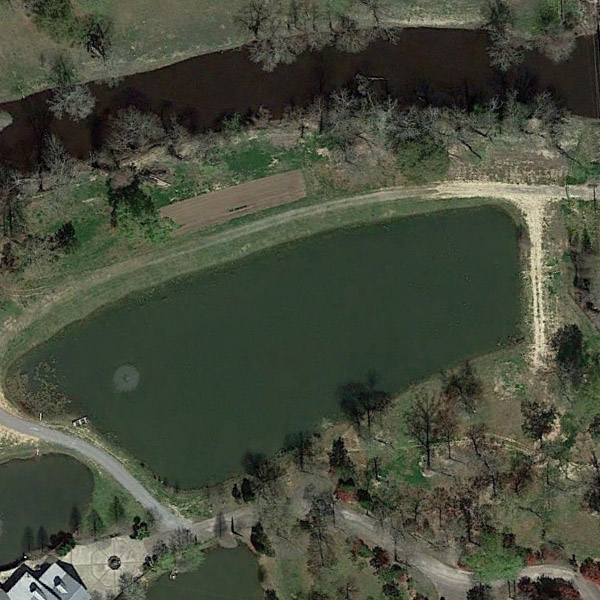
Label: Pond